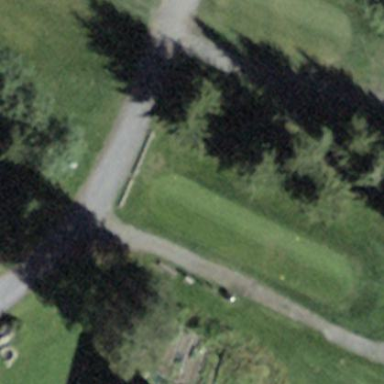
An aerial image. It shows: Golf tee on grassy land.